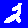
Digit: 2